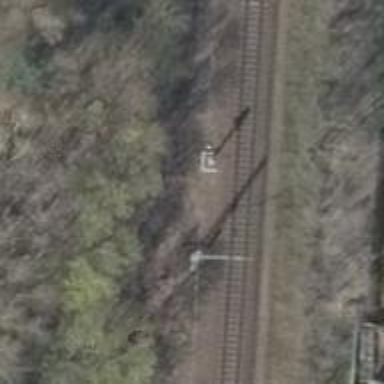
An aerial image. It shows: Railway signal.